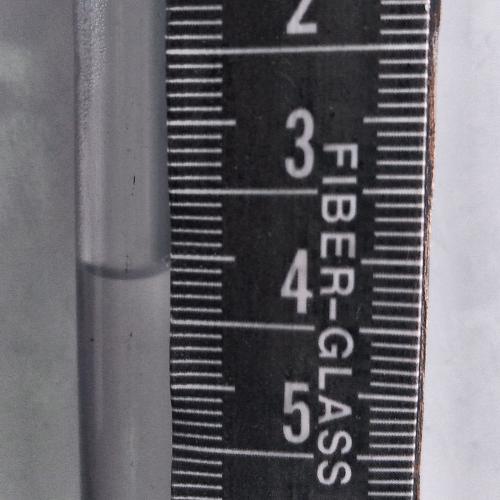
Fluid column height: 4.1 cm